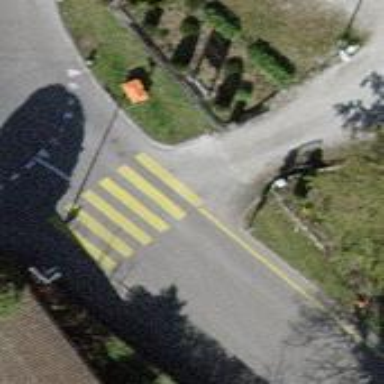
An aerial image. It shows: Uncontrolled zebra crossing on the road.